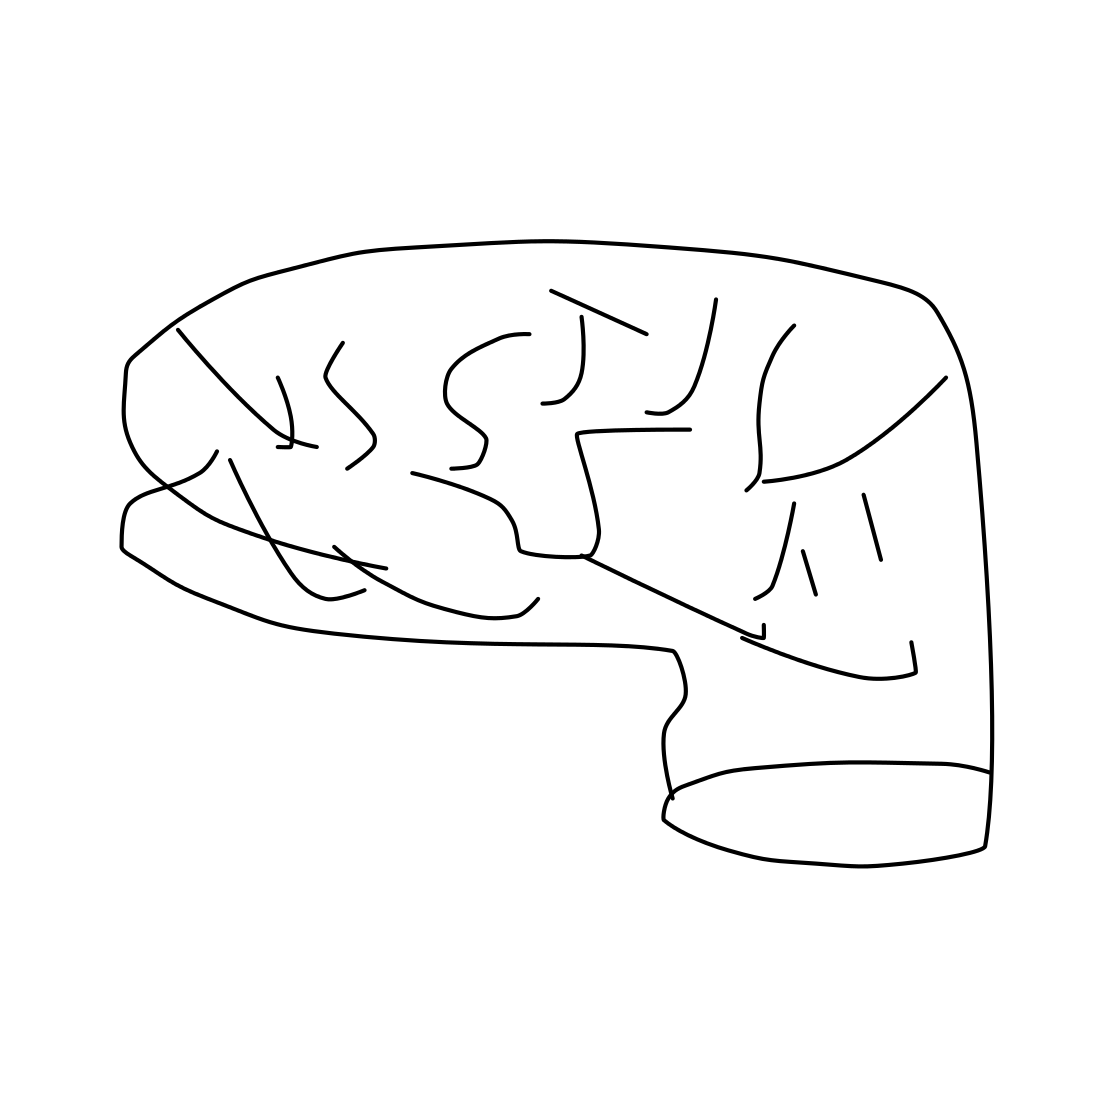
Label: brain